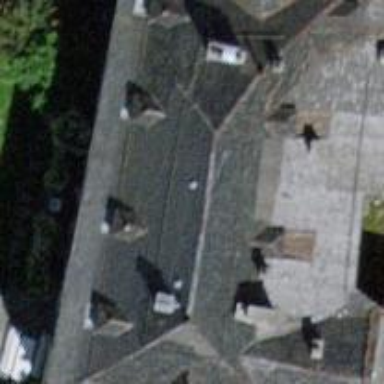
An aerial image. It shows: Historic building.